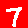
Digit: 7